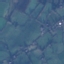
Land use / land cover class: Pasture